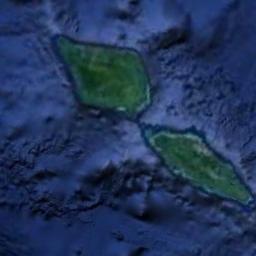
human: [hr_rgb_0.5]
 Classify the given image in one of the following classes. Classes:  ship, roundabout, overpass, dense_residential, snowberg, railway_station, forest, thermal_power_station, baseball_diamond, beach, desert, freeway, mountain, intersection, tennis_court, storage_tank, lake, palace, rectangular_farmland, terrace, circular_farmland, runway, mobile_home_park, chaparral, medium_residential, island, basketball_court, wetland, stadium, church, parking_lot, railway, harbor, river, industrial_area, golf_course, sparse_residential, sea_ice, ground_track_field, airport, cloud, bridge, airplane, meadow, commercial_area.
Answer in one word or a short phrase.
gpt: island